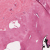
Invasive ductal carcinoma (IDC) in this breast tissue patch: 0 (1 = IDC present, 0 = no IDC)